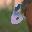
Label: 6